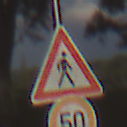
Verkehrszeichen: FussgaengerLinks
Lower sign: Geschwindigkeit50
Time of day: MorningAfternoon
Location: Outdoor (Nature)
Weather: Clear
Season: NotSpecified
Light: Natural